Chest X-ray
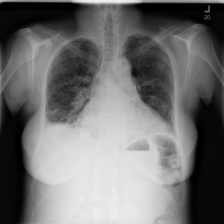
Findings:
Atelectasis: negative
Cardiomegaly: negative
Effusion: negative
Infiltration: positive
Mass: negative
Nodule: negative
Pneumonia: negative
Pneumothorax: negative
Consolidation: negative
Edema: negative
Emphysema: negative
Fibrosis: negative
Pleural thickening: negative
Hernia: negative